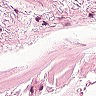
Metastatic tissue present: no